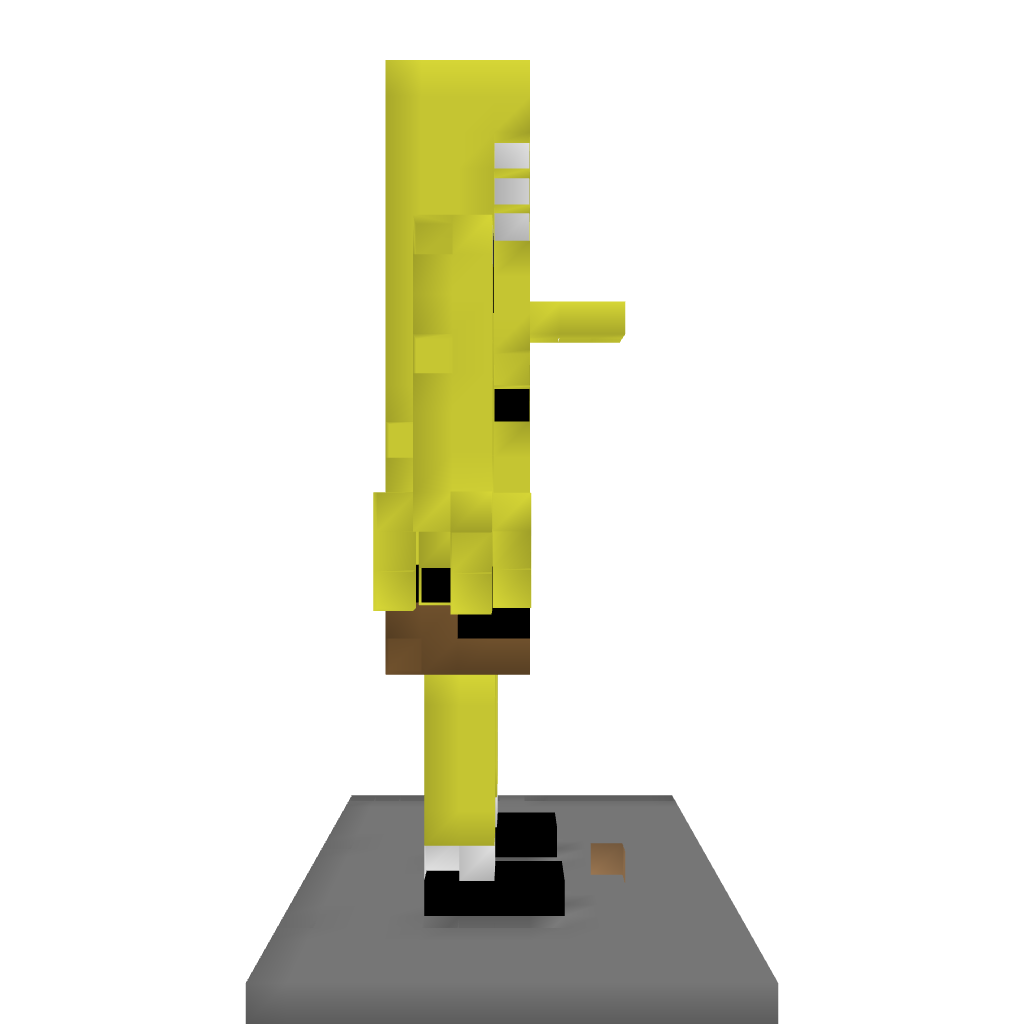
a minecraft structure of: SpongeBob SquarePants good quality